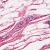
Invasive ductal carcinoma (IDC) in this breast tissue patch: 0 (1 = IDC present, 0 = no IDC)